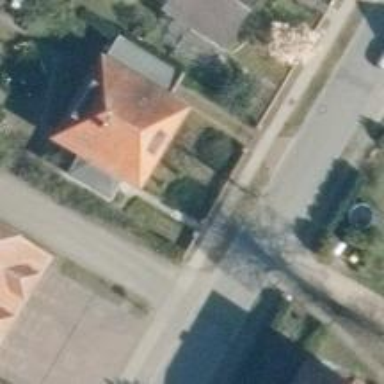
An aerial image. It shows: Detached building.